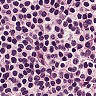
Metastatic tissue present: no